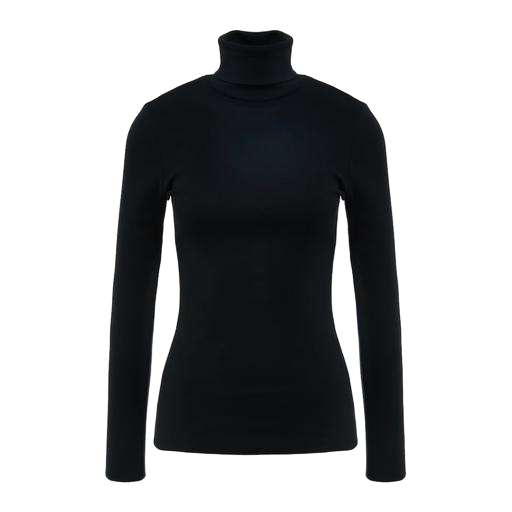
black polo-neck top, high-neck top, turtleneck tee, white background